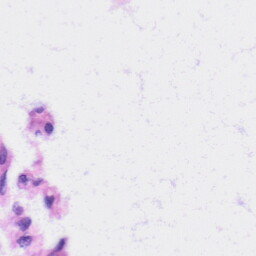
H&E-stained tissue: Liver